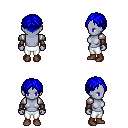
a pixel art fantasy rpg character, female body template, dark elf, purple skin, steel arm armor, white pants, blue parted hairstyle, cloth bracers, brown shoes, four views (front, back, left, right), 2x2 character sprite sheet, small pixel art, hard edges, no anti-aliasing